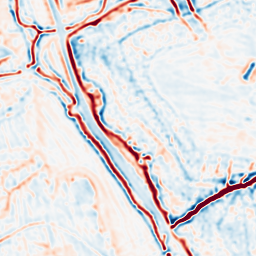
Category: multiscale
Decomposition family: log
Decomposition parameters: sigma: 2
Upsampling method: bicubic
Upsampling parameters: scale: 4
Upsampling scale: 4